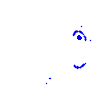
Particle: electron